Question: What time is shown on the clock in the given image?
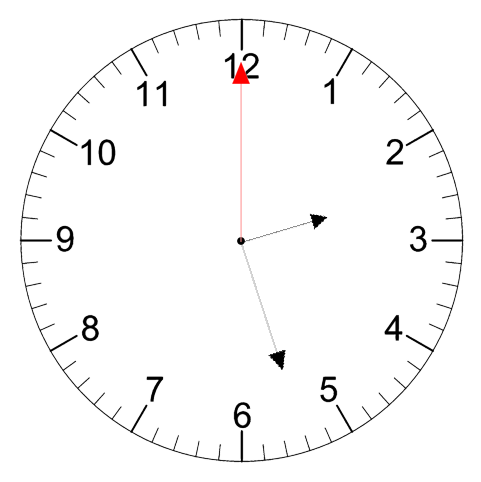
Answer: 02:27:00